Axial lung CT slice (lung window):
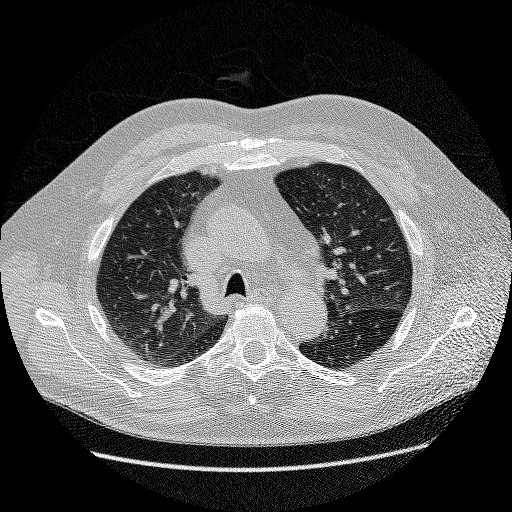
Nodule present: no